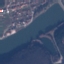
Land use / land cover: River